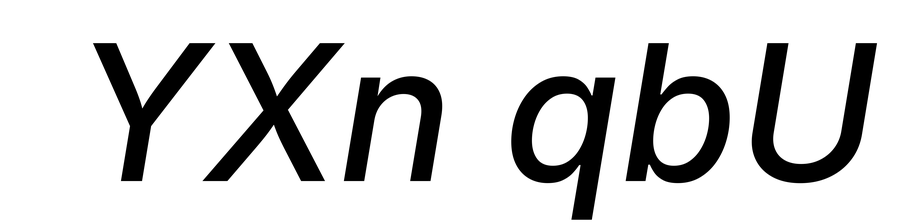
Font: Inter-Italic_Medium_Italic